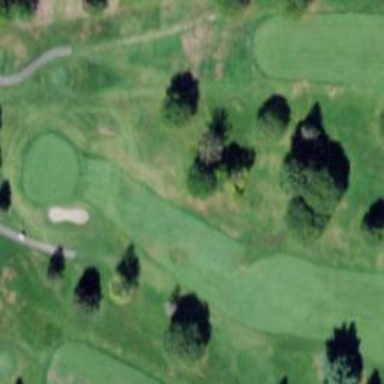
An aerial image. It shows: Golf hole.